Question: I need the ability to determine which Shape a given point falls within. There will be overlapped shapes and I need to find the Shape with the smallest area. For example, given the Shapes and points illustrated in the image below the following would be true:
- - -

Given this, I would like to know if there is a built in way to do what is needed.
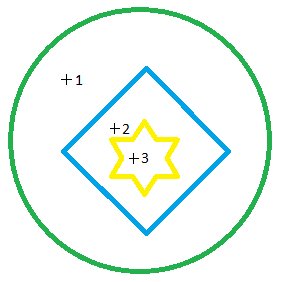
Answer: I've arrived at a solution that meets the requirements, still interested in hearing if there is a better way of doing this. My approach is as follows: do a hit-test by bounding box, then a geometric hit test based on the type of geometry.
For Polygons, I've adapted the C code mentioned <URL> /pnpoly.html to work in C#.
'''
int pnpoly(int nvert, float *vertx, float *verty, float testx, float testy)
{
int i, j, c = 0;
for (i = 0, j = nvert-1; i < nvert; j = i++) {
if ( ((verty[i]>testy) != (verty[j]>testy)) &&
(testx < (vertx[j]-vertx[i]) * (testy-verty[i]) / (verty[j]-verty[i]) + vertx[i]) )
c = !c;
}
return c;
}
'''
For Ellipses, I've adaptated this code: <URL>
'''
BOOL CCircCtrl::InCircle(CPoint& point)
{
CRect rc;
GetClientRect(rc);
GetDrawRect(&rc);
// Determine radii
double a = (rc.right - rc.left) / 2;
double b = (rc.bottom - rc.top) / 2;
// Determine x, y
double x = point.x - (rc.left + rc.right) / 2;
double y = point.y - (rc.top + rc.bottom) / 2;
// Apply ellipse formula
return ((x * x) / (a * a) + (y * y) / (b * b) <= 1);
}
'''